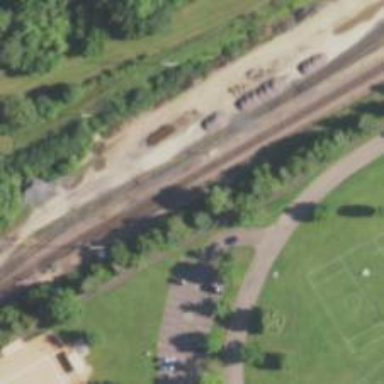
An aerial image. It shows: Railway siding with rails.